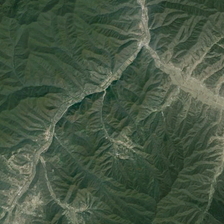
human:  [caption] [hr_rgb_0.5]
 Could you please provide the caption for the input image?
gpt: it is a large piece of mountain .

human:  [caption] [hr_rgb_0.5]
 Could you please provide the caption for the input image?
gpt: it is a large piece of mountain .

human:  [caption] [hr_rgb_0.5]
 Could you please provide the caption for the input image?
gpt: it is a large piece of mountain .

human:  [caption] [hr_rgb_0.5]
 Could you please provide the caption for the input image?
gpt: it is a large piece of mountain .

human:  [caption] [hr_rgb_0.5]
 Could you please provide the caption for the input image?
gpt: it is a large piece of mountain .